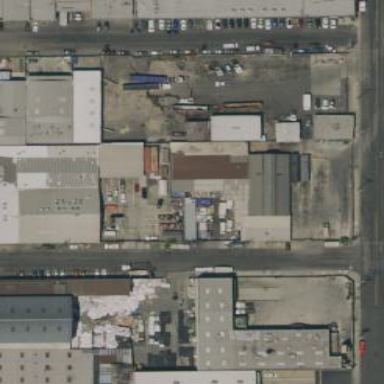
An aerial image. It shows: Industrial building.